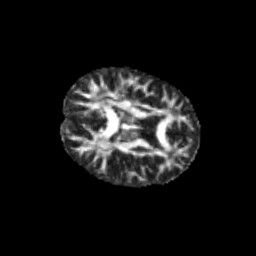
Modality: FA
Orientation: axial
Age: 11
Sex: female
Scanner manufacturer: siemens
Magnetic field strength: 3 T
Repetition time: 3.8 s
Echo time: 0.07 s